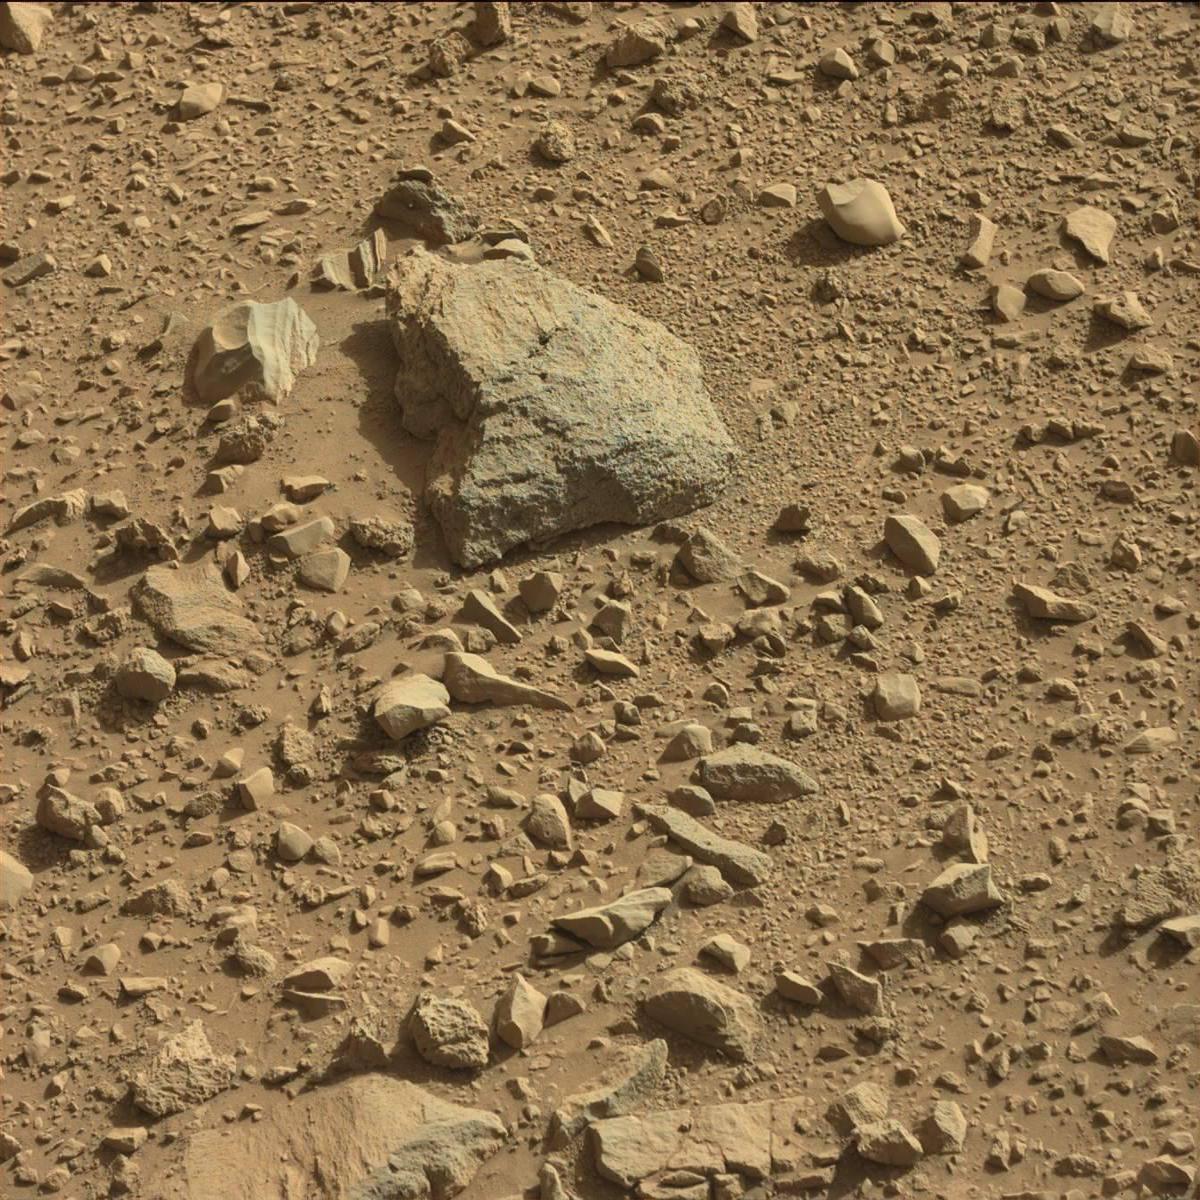
Terrain classes present: Bedrock, Rock, Sand / Soil